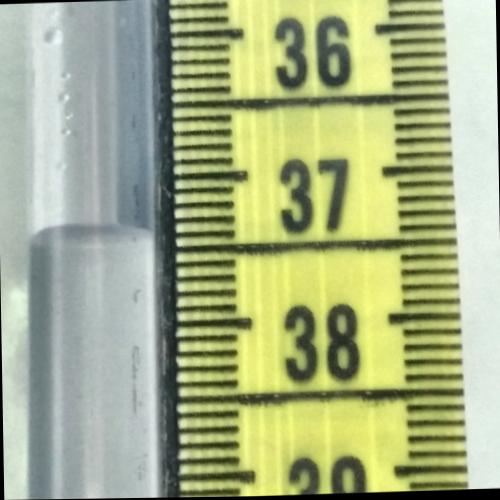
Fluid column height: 37.4 cm